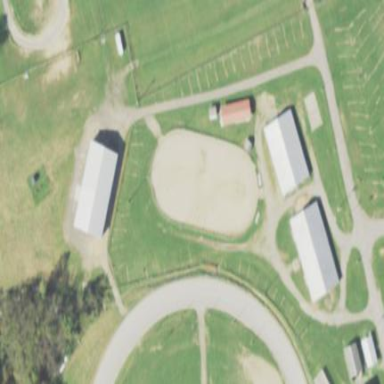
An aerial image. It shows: Equestrian pitch used for leisure and sports activities.